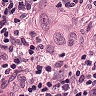
Metastatic tissue present: yes